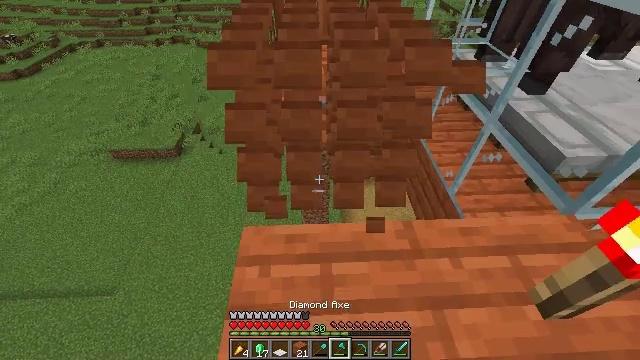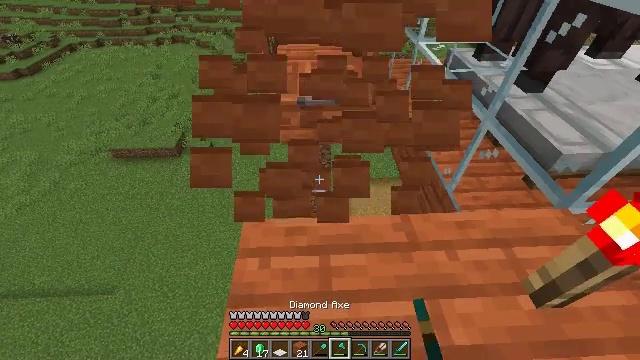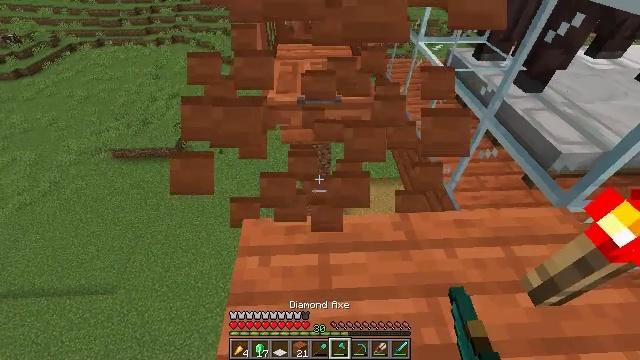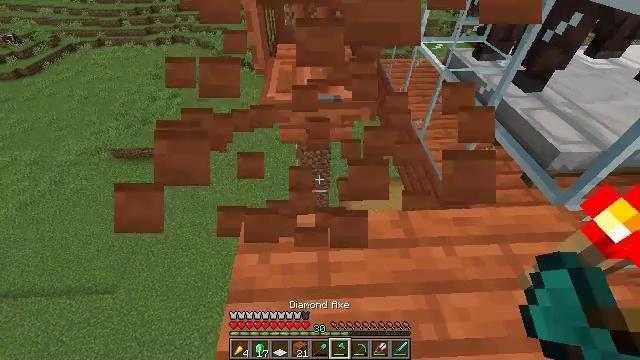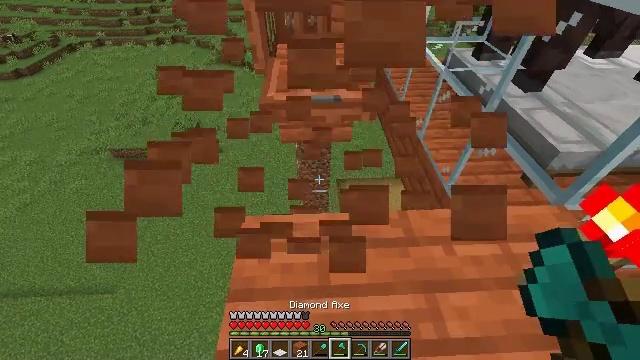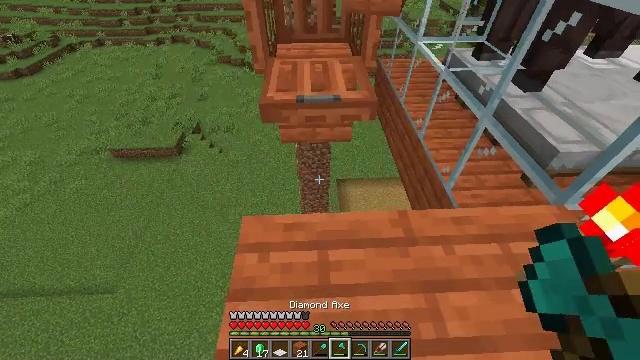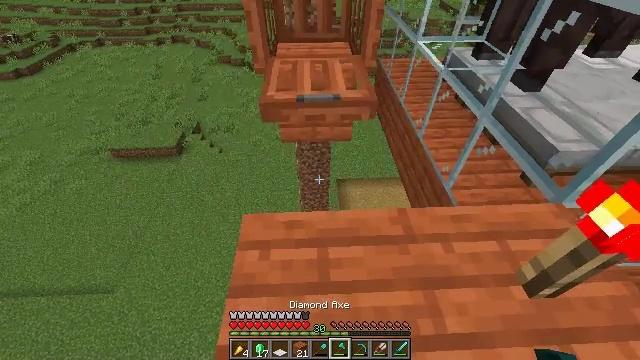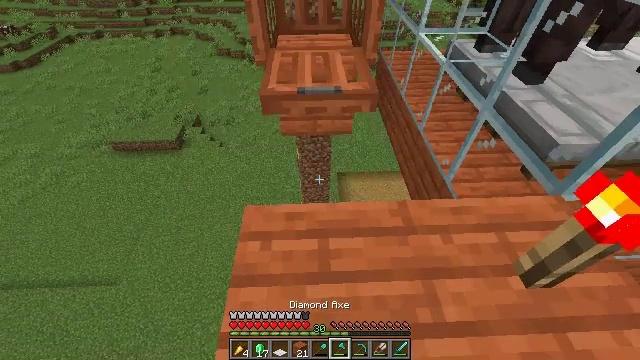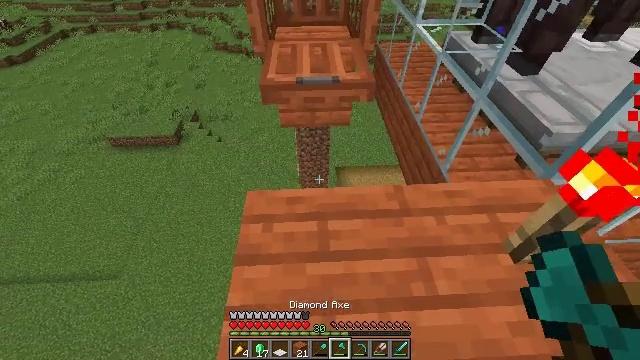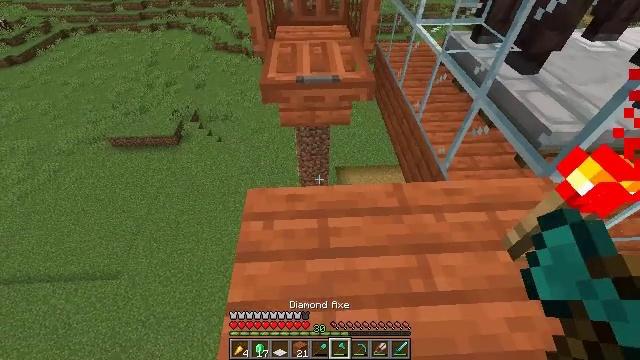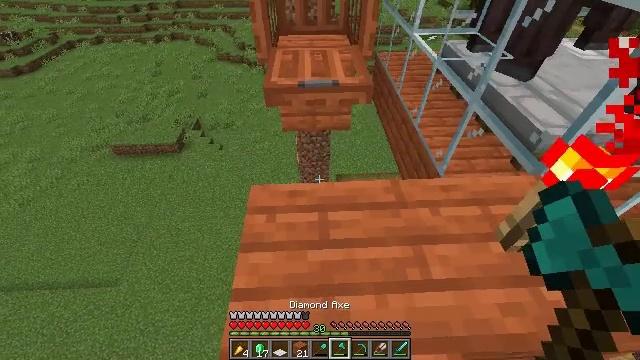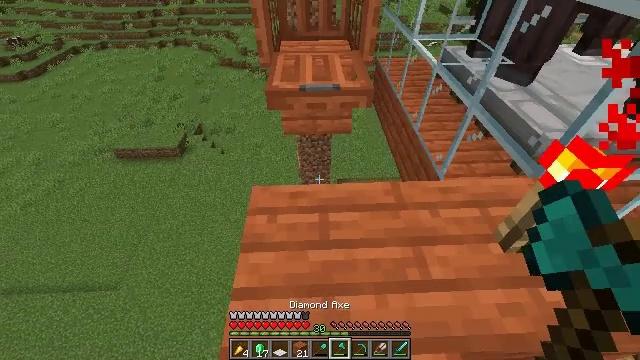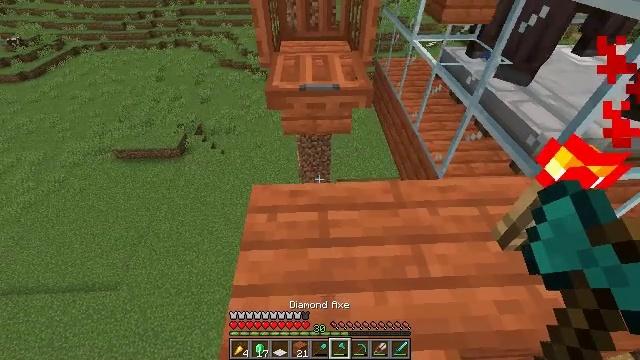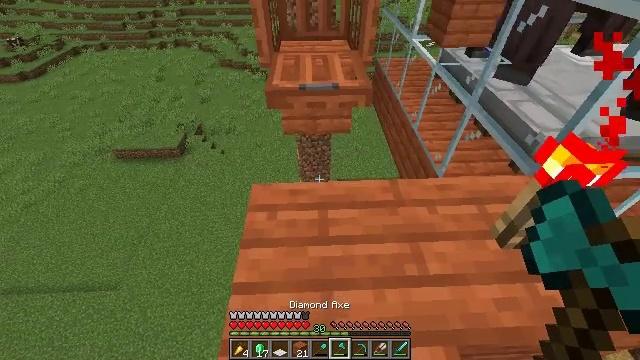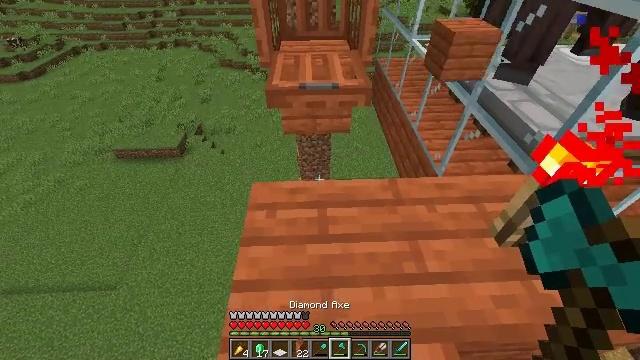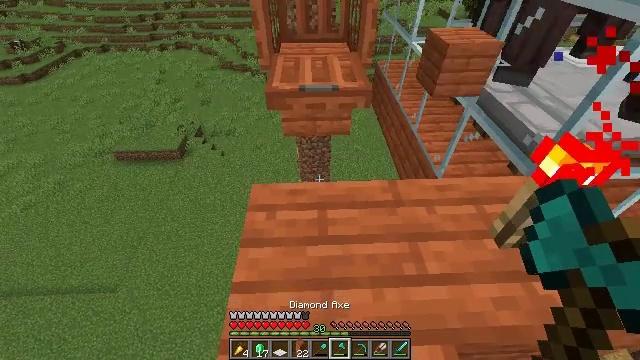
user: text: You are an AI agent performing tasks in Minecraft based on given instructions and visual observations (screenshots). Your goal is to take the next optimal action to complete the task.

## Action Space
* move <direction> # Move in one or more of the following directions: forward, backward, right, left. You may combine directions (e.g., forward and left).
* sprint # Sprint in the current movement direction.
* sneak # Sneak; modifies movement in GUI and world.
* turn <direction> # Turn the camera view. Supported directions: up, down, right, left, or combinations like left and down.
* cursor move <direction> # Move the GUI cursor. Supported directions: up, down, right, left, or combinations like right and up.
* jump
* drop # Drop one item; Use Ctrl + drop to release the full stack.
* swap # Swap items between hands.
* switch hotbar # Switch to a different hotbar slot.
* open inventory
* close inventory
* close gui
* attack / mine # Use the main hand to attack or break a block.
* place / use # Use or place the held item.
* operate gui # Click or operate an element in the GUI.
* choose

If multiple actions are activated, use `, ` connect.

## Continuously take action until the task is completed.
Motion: motion action
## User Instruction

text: Attack the acacia planks to recycle them.
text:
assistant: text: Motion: sneak, attack / mine
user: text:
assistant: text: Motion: sneak, attack / mine
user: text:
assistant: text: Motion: sneak, attack / mine
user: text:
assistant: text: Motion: sneak
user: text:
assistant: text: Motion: sneak
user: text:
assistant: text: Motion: move back, sneak
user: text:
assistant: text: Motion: move back, sneak, turn down
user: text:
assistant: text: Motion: move back, sneak, turn down
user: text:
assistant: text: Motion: move back, sneak
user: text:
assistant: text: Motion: move back, sneak, turn up
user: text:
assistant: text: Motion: sneak, turn up
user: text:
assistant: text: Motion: sneak
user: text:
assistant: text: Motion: sneak
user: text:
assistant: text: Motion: sneak
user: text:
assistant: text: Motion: sneak
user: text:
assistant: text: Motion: sneak, turn up
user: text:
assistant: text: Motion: sneak, turn up
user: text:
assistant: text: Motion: sneak, turn up
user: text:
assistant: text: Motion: sneak
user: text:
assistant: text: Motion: sneak
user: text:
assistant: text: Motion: sneak
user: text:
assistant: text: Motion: sneak
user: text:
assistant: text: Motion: sneak
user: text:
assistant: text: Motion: sneak, turn right and down
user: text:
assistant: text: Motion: sneak, turn right and down
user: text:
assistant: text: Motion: sneak, turn right and down
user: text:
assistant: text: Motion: sneak, turn right and down
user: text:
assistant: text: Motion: sneak, turn right and up
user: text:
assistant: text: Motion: sneak, turn right and up
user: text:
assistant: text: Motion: sneak